Interaction volume radius: 5 \u00c5
Interaction volume height: 25 \u00c5
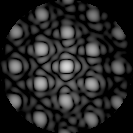
Disorder parameter: 0.1359